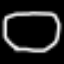
Label: octagon